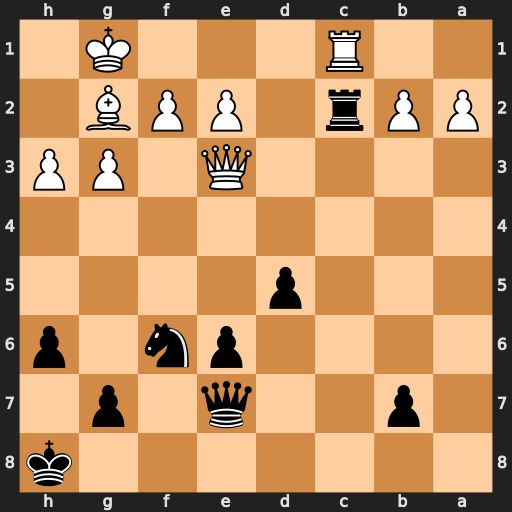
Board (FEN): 7k/1p2q1p1/4pn1p/3p4/8/4Q1PP/PPr1PPB1/2R3K1
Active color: b
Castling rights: -
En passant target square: -
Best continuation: d4 Qf4 e5 Rxc2 exf4